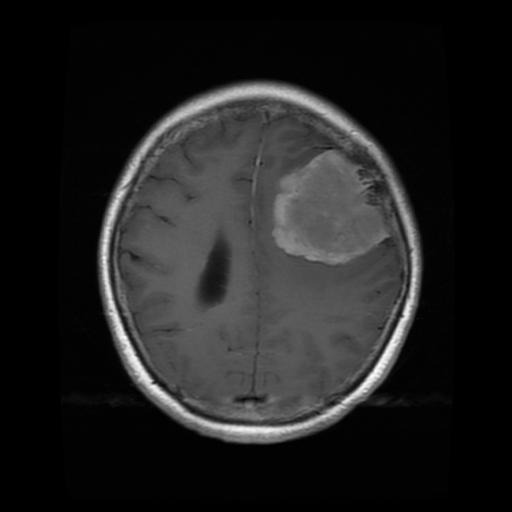
Label: meningioma